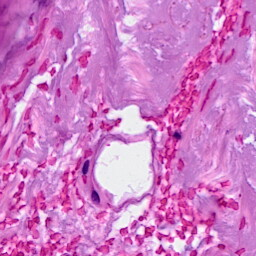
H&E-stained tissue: Breast